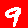
Digit: 9